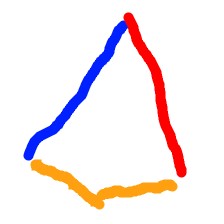
Shape: kite